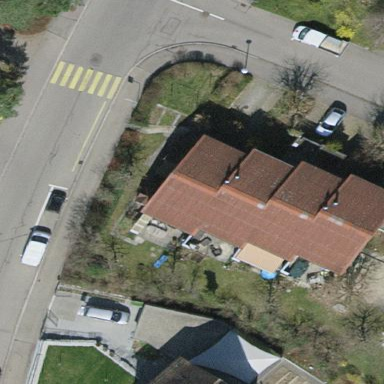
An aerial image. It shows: Semidetached house with gabled roof made of tiles.